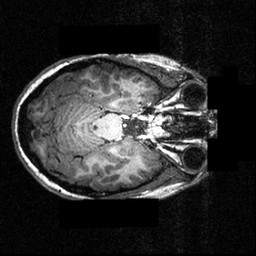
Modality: T1w
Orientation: axial
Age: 26
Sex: female
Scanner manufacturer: siemens
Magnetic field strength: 3.951 T
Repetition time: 1.5 s
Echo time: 0.00335 s